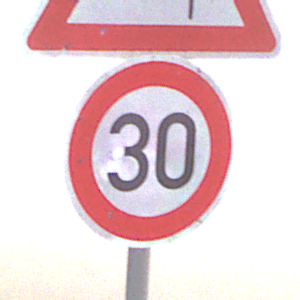
Verkehrszeichen: Geschwindigkeit30
Zusatzzeichen oben: SeitenwindVonRechts
Umgebung: Outdoor, Nature
Tageszeit: MorningAfternoon
Wetter: PartlyCloudy
Licht: Natural
Jahreszeit: NotSpecified
Kontrast: MediumContrast